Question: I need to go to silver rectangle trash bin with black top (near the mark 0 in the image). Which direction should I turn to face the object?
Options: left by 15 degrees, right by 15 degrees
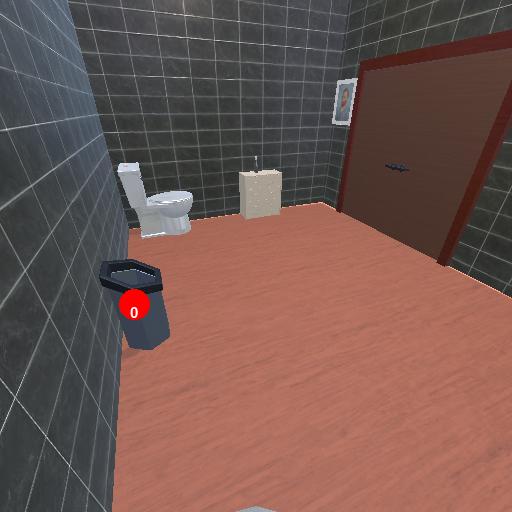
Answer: left by 15 degrees